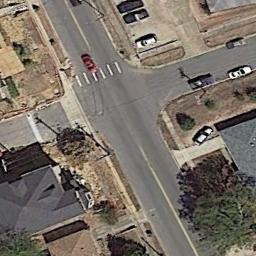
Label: intersection